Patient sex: F
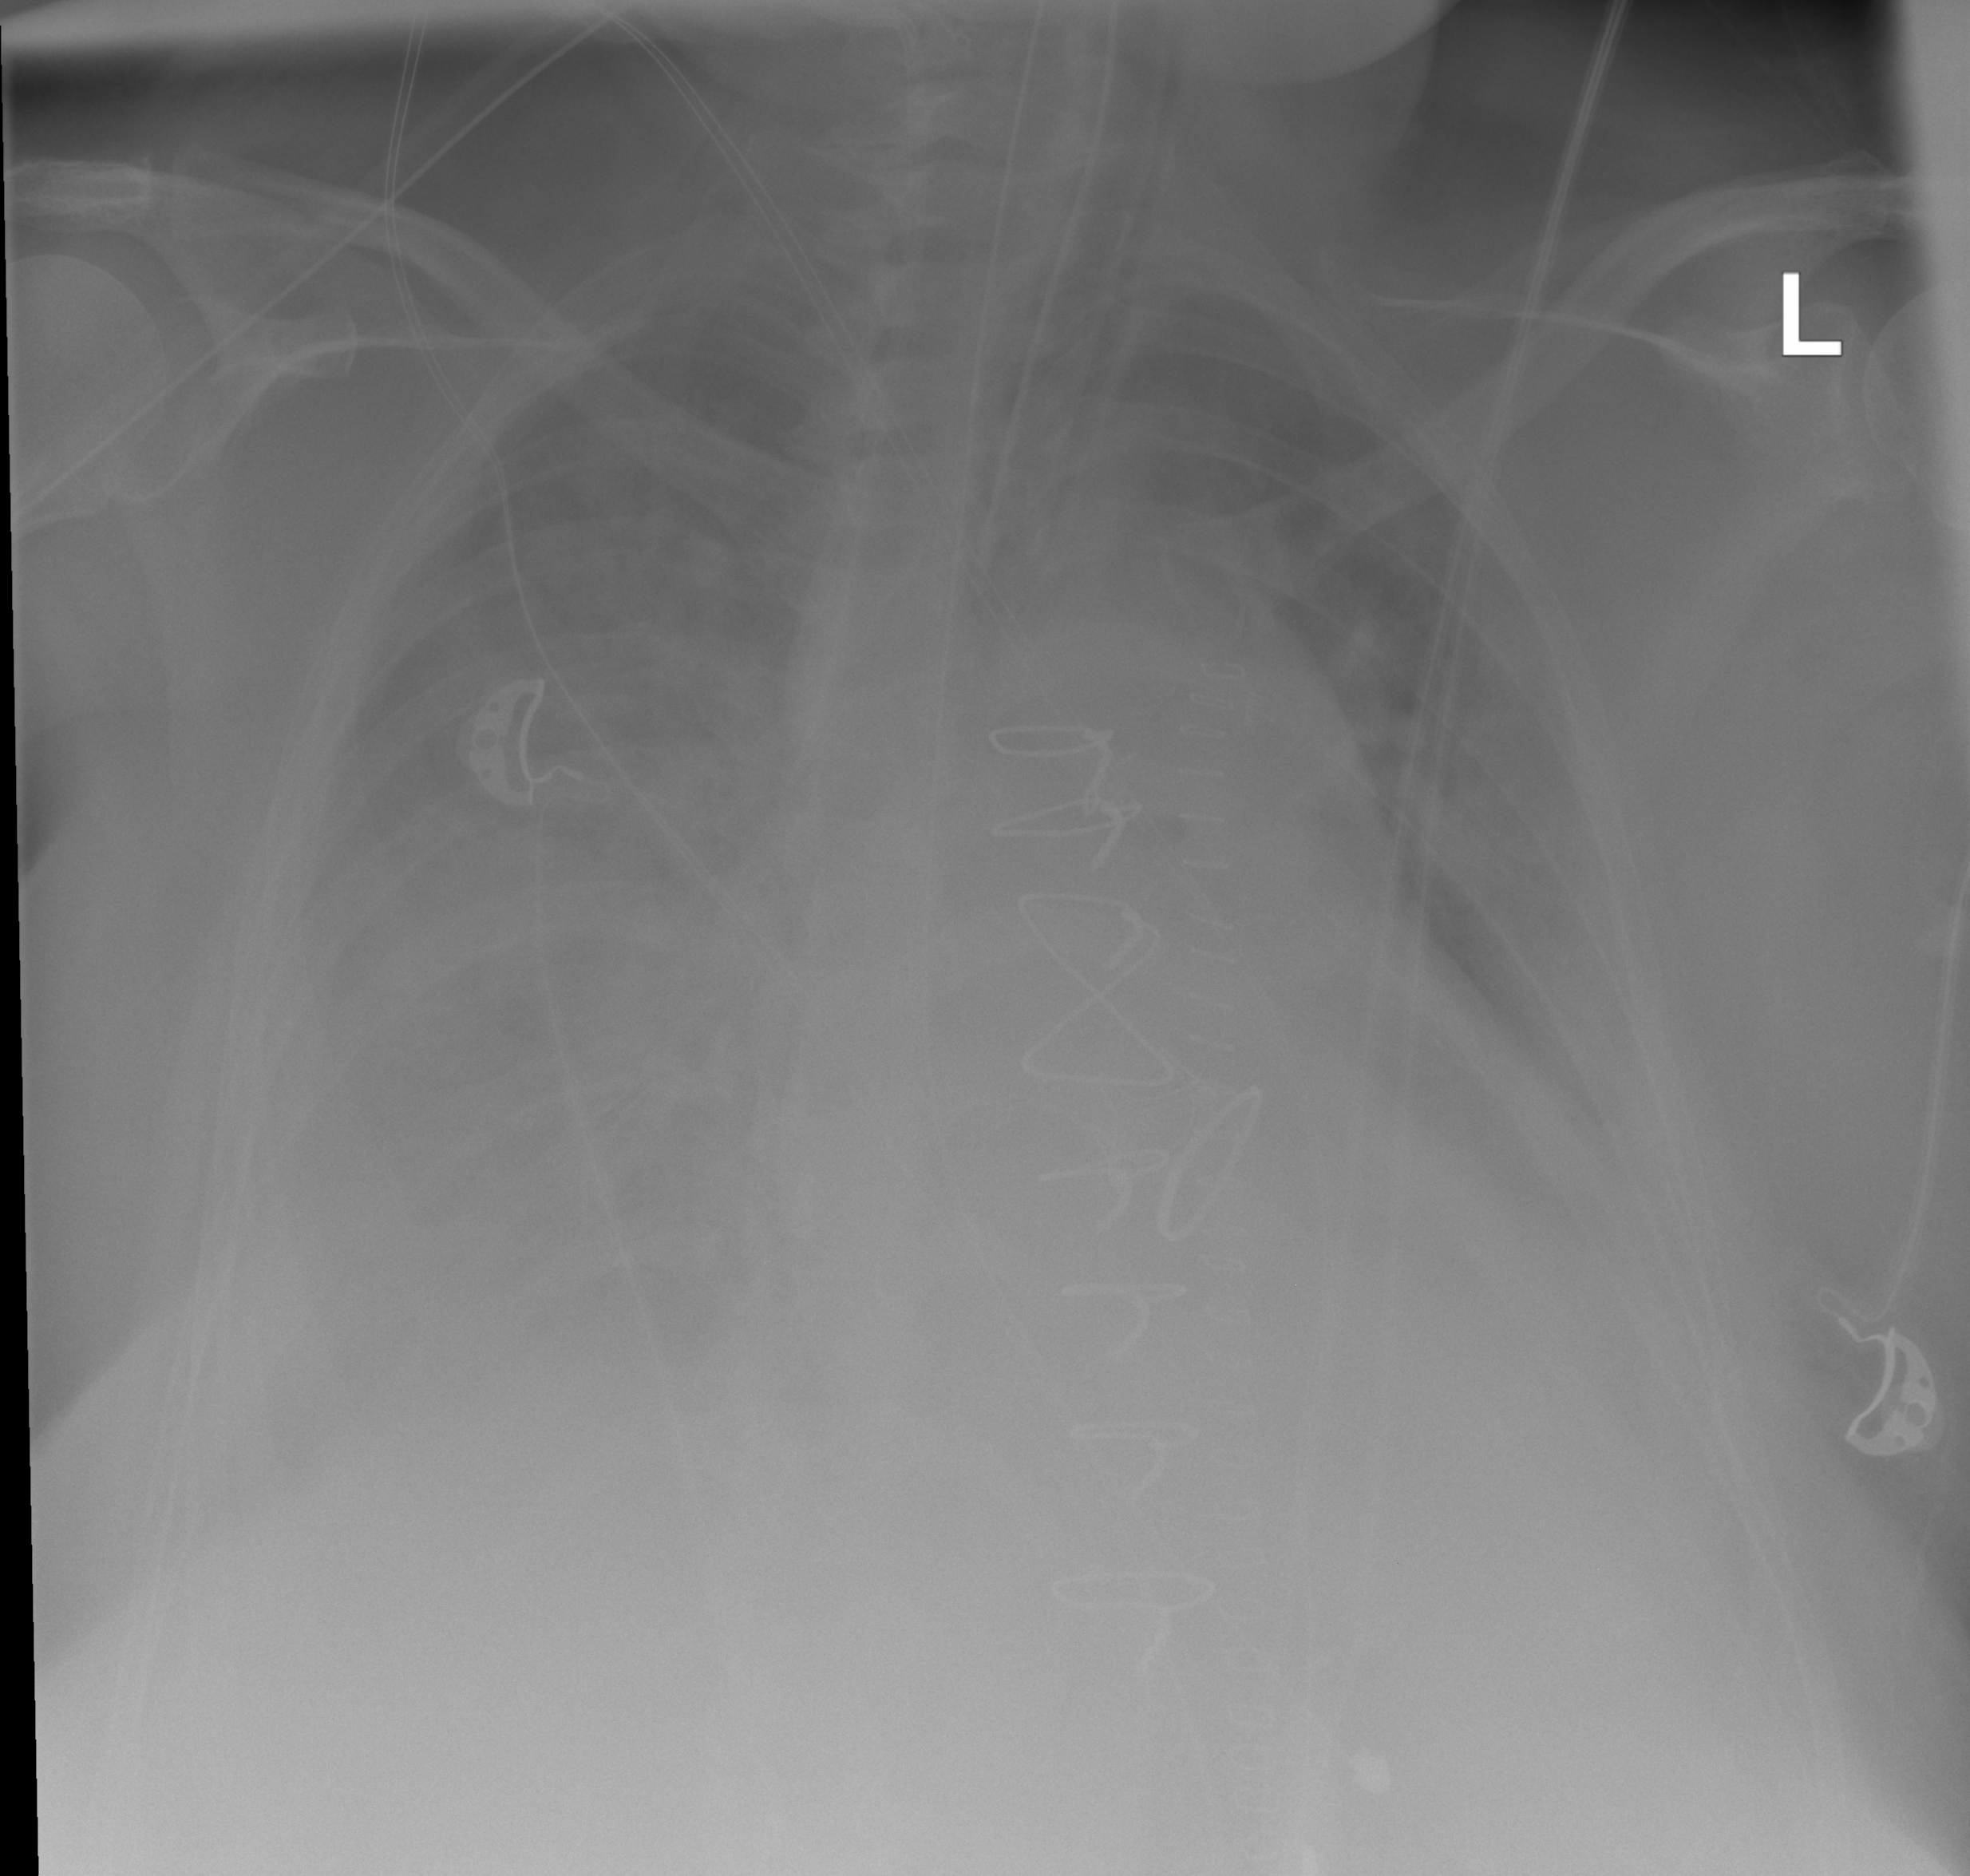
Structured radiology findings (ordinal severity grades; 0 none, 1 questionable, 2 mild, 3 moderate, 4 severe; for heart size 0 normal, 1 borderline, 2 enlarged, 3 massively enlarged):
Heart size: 2
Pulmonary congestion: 2
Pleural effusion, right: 2
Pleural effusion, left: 2
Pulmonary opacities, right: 2
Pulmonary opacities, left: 2
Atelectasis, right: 0
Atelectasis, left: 0